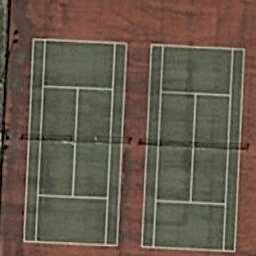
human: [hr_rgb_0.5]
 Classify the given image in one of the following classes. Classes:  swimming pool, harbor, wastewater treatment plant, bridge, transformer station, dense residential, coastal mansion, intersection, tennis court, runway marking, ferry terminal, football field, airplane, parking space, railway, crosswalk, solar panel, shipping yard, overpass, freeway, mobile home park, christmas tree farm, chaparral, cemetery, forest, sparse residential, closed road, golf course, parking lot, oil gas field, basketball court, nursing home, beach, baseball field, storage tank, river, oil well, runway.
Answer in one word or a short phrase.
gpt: tennis court